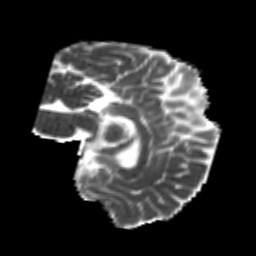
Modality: MD
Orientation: sagittal
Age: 24
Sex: female
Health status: healthy
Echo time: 0.074 s